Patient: sex M, age 38
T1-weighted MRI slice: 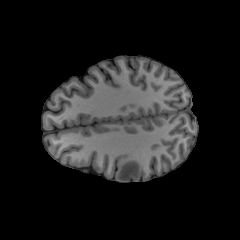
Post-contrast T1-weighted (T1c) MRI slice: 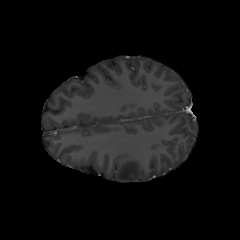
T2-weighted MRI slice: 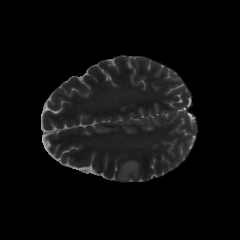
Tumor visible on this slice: yes
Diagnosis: Astrocytoma, IDH-mutant
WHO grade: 2